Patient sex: F
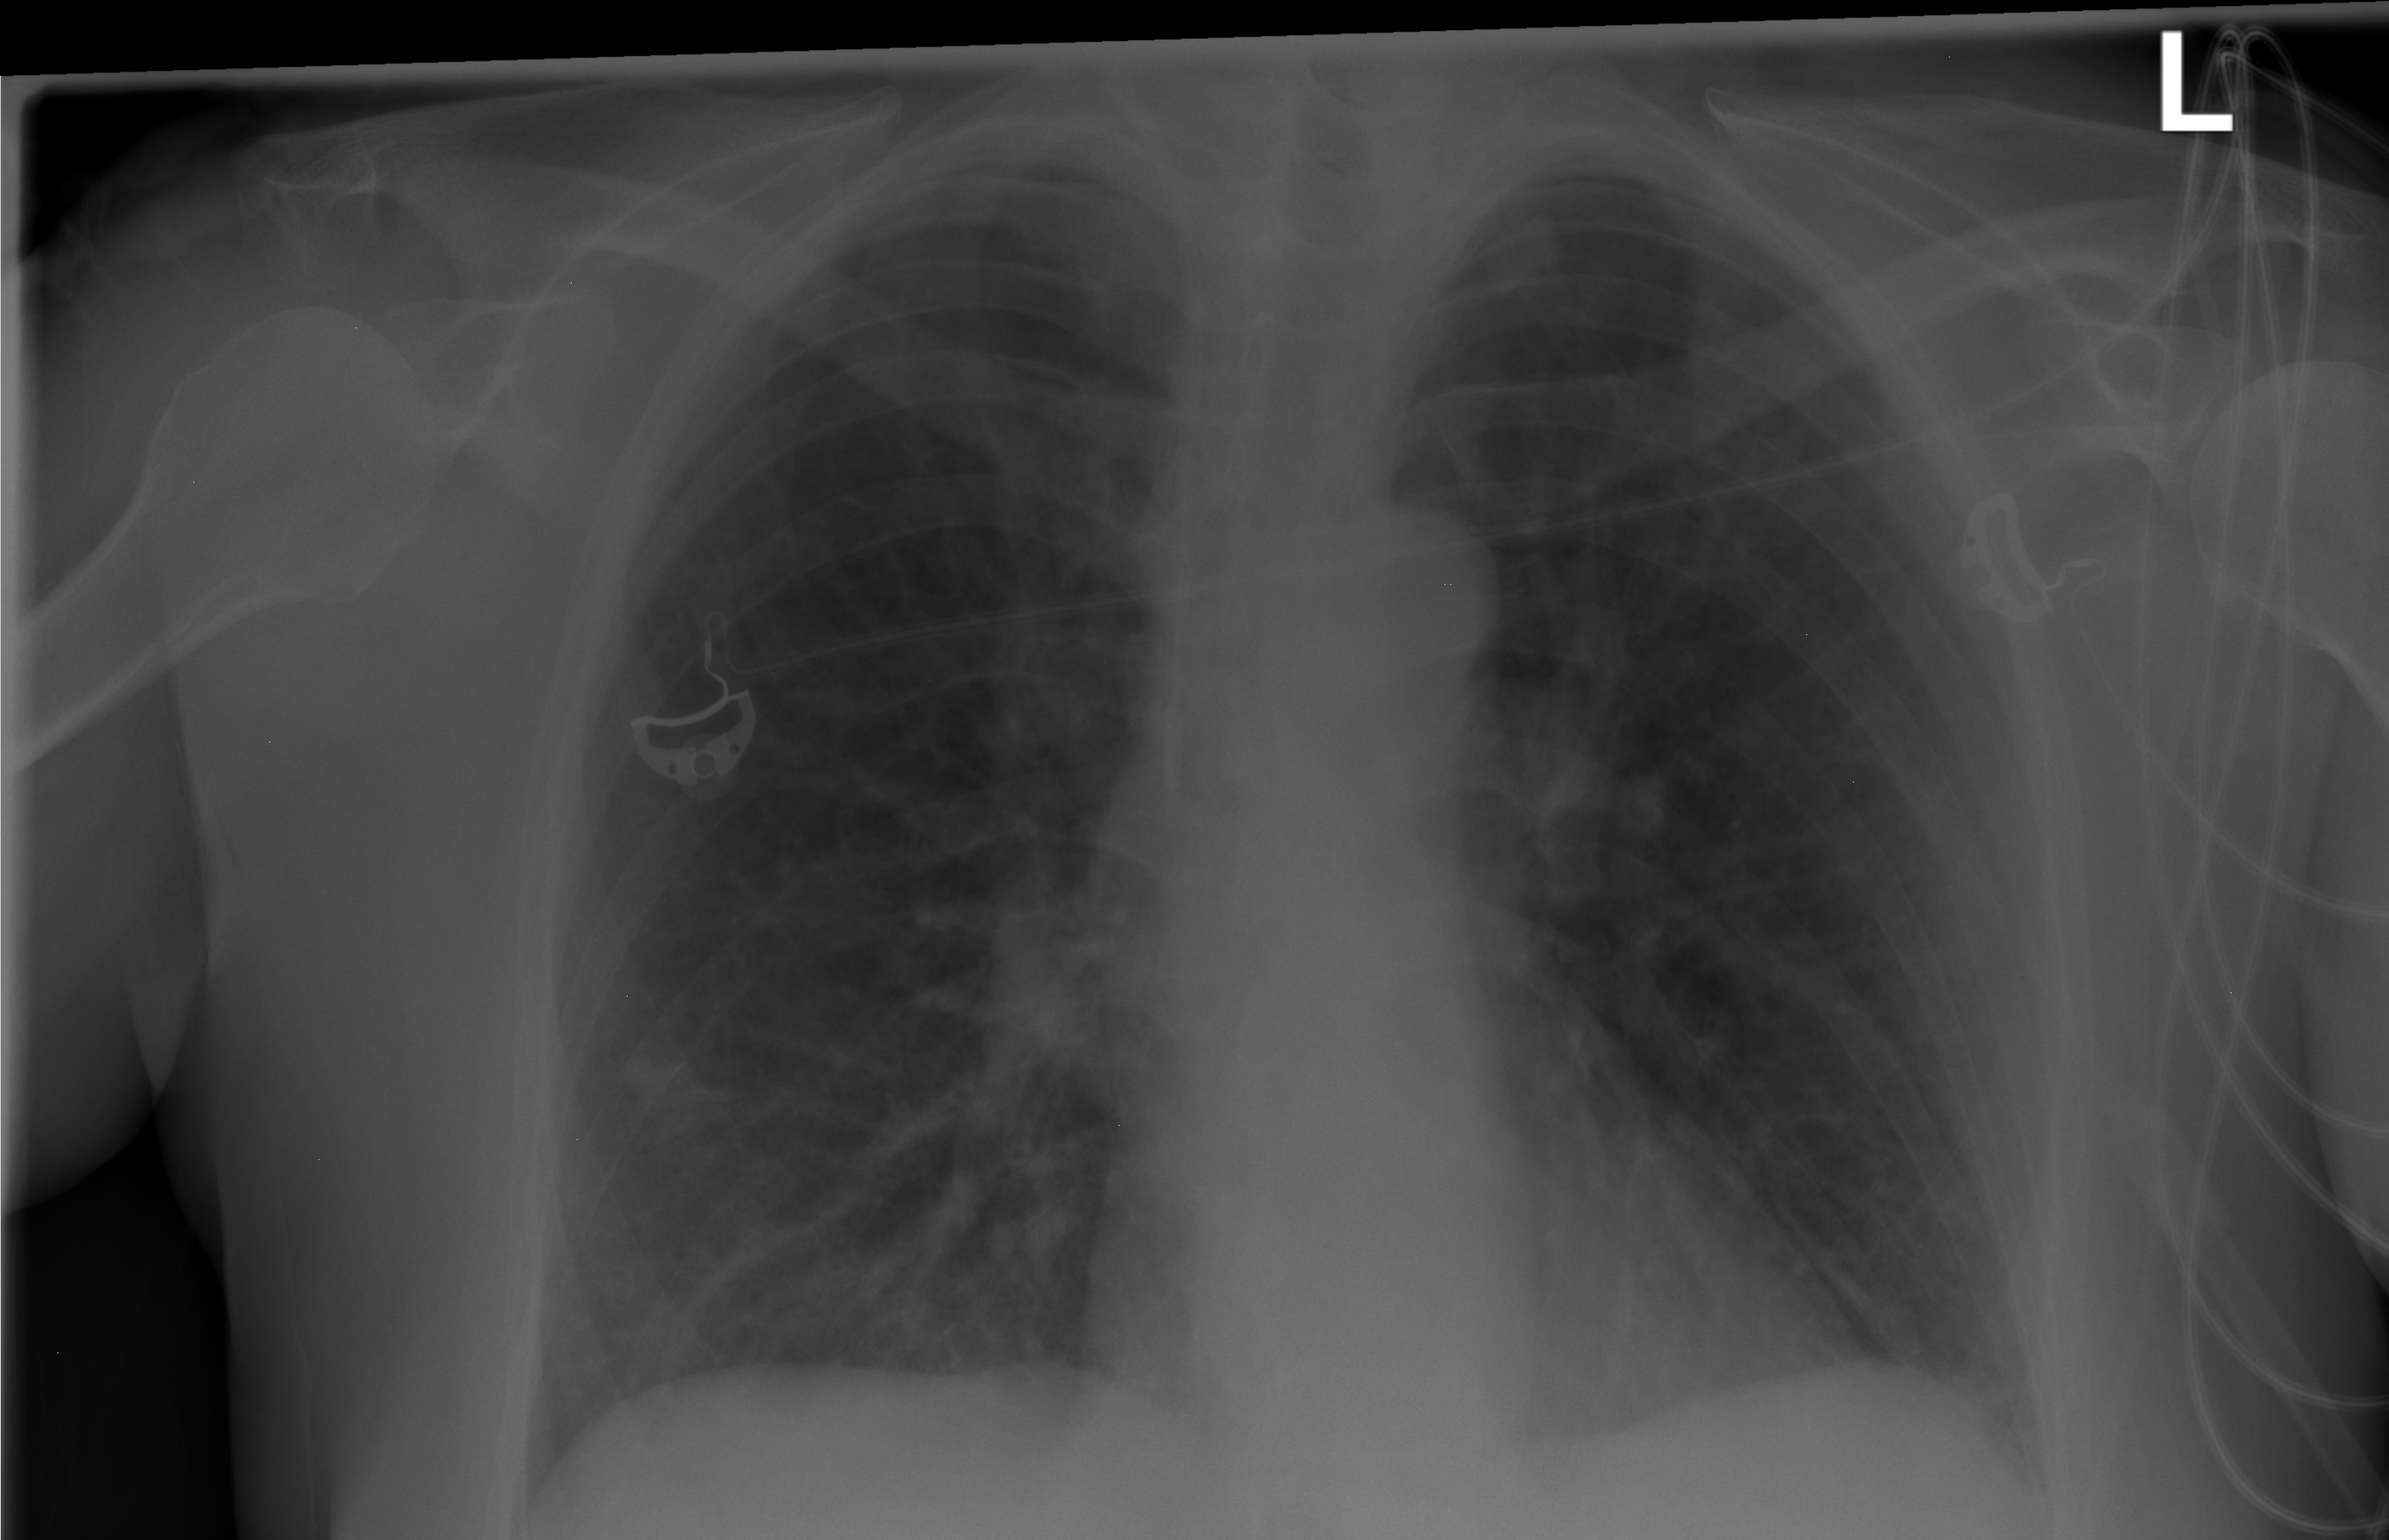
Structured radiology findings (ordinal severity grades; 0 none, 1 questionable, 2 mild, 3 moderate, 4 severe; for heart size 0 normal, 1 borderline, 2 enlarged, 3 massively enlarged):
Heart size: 0
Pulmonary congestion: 2
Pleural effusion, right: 0
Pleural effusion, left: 0
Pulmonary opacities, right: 0
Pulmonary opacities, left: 0
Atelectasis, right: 2
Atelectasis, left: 0